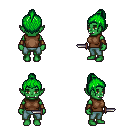
a pixel art fantasy rpg character, female body template, orc, green skin, brown sleeveless shirt, teal pants, green short topknot hairstyle, leather bracers, dagger, four views (front, back, left, right), 2x2 character sprite sheet, small pixel art, hard edges, no anti-aliasing